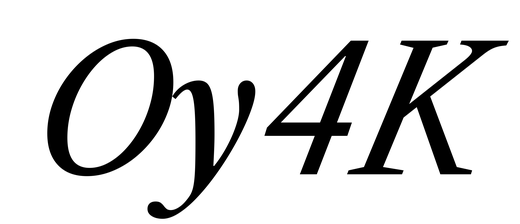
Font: LibreCaslonText-Italic_Italic